Field crop: tomato
Growth stage: 2
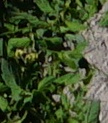
Species: tomato